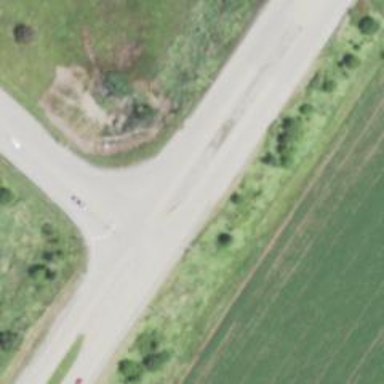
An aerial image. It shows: Secondary road.